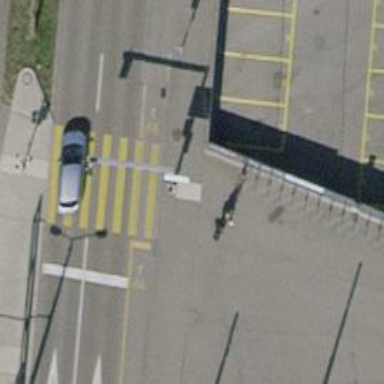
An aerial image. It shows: Kerb barrier.